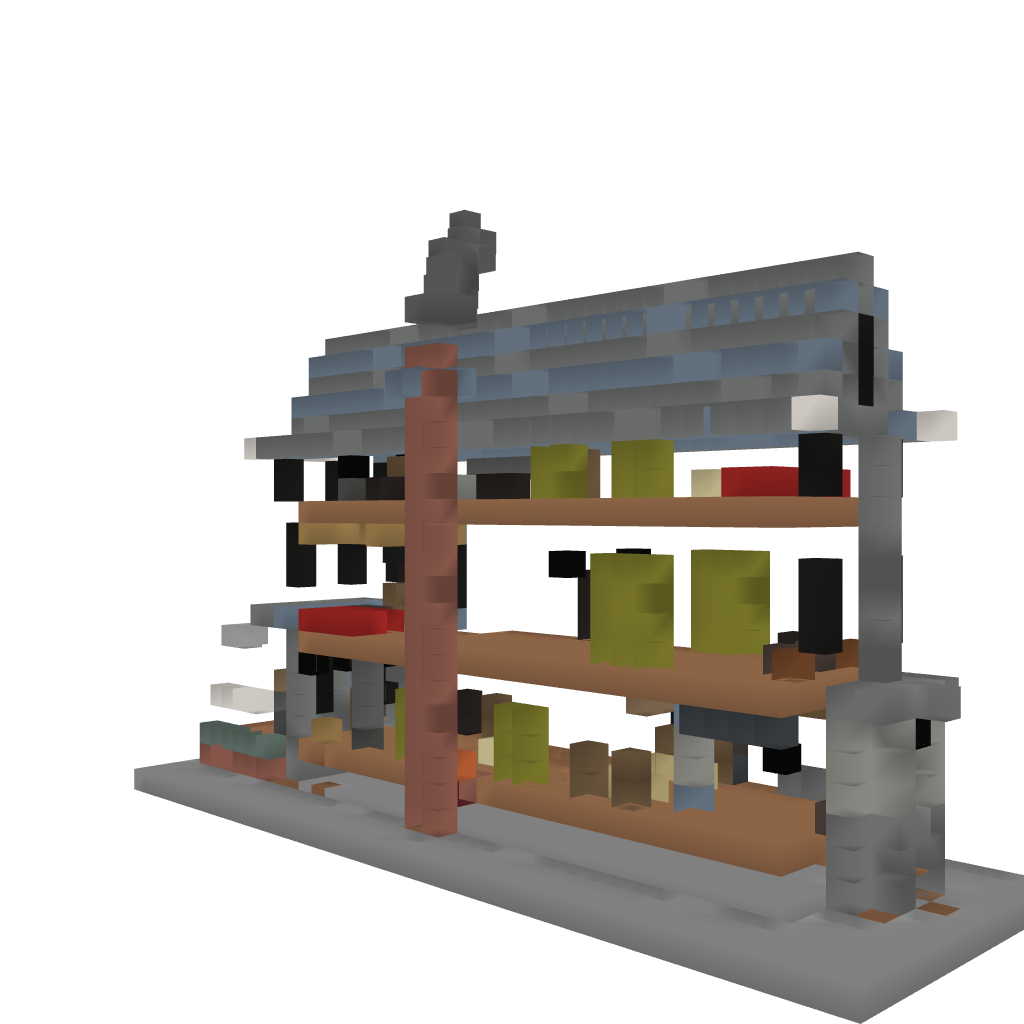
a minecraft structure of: Victorian Row Home